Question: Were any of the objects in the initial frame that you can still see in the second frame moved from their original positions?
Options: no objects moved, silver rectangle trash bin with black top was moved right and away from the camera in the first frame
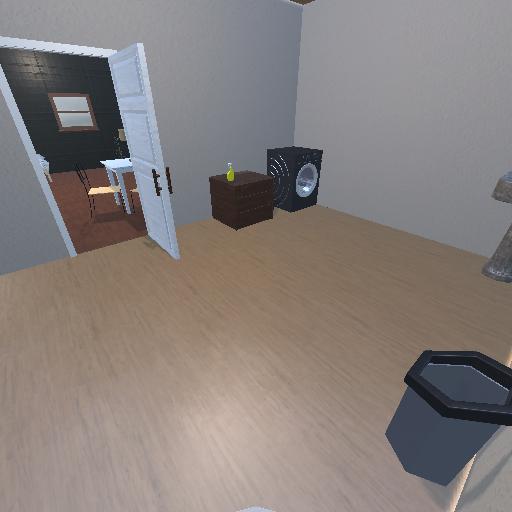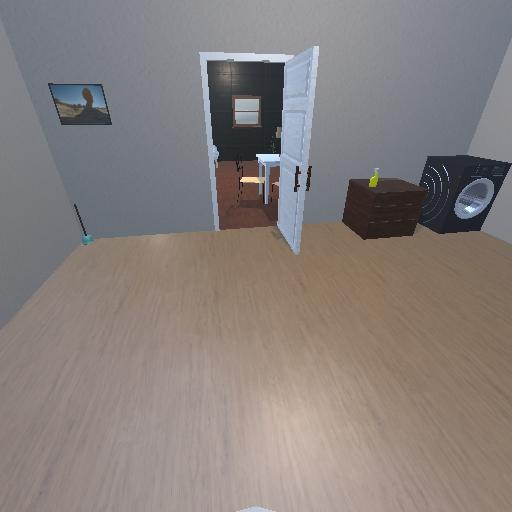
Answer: no objects moved